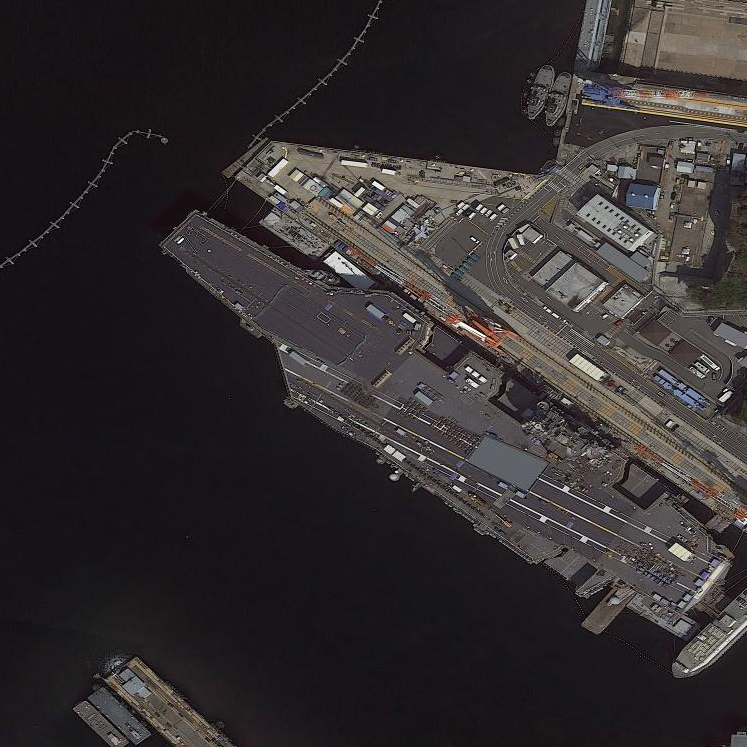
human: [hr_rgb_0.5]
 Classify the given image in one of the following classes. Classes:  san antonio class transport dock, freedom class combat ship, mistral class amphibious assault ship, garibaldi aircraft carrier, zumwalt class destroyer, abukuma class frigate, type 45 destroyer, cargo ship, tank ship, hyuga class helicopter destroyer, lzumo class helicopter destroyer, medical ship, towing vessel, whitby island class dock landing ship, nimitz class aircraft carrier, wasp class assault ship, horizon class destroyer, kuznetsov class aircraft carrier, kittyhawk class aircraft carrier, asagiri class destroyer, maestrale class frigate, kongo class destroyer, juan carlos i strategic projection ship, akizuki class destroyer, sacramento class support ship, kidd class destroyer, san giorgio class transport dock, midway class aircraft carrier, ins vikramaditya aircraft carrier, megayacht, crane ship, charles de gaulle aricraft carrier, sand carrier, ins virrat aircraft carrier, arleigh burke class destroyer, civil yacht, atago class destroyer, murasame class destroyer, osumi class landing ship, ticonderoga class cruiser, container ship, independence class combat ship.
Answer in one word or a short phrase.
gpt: Nimitz class aircraft carrier